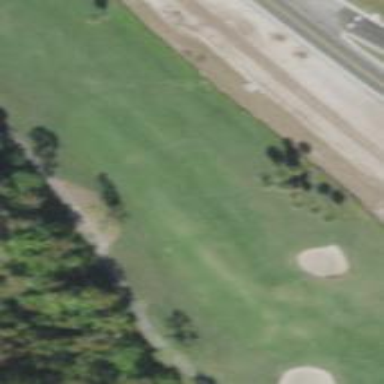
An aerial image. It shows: View of golf hole.